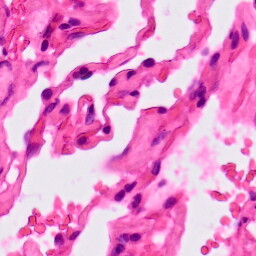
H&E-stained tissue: Lung